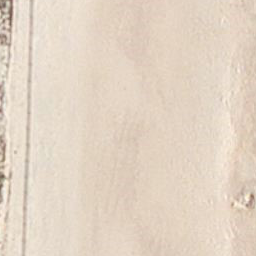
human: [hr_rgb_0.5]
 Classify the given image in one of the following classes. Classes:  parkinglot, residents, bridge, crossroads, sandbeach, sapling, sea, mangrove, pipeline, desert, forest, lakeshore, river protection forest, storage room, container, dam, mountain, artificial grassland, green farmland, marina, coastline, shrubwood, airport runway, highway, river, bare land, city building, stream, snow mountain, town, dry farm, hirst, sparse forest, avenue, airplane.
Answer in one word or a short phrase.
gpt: sandbeach